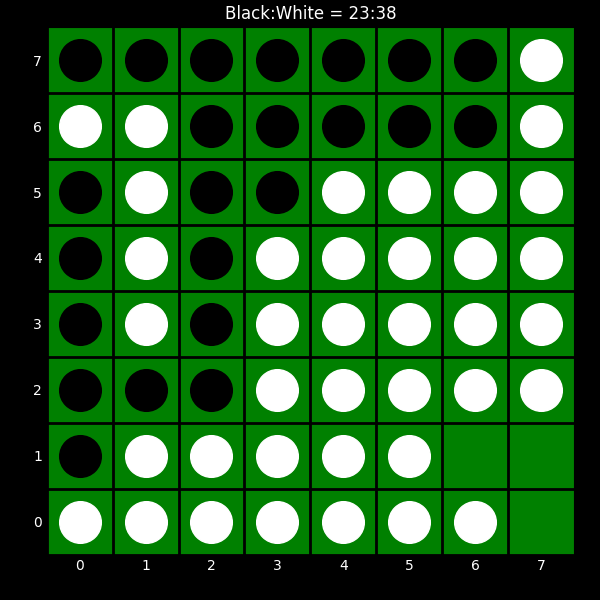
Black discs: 23
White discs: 38